Aerial crown-view tile of a tropical tree (Barro Colorado Island, Panama), acquired 20250217:
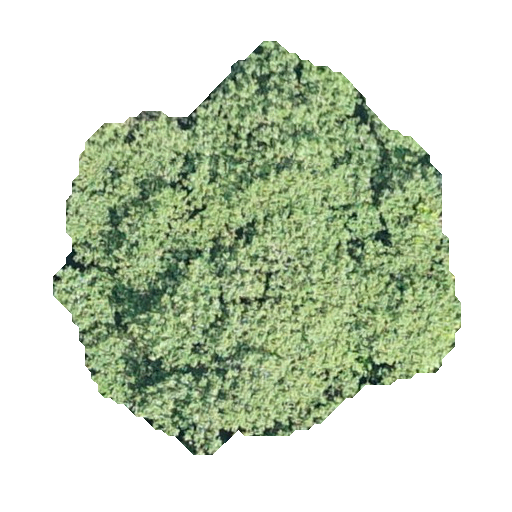
Species: Hieronyma alchorneoides
GBIF accepted scientific name: Hieronyma alchorneoides
Crown area: 170.285 m²